【题型】解答题　【知识点】平面几何　【难度】medium
如图，在$\text{Rt}\triangle ABC$中，$\angle ACB=90^\circ$，$O$为$\angle BAC$与$\angle ACB$的角平分线的交点，以$OC$为半径的$\odot O$交$\triangle ABC$三边于点$D$，$E$，$F$，$G$．

\vspace{3pt}
\noindent
(1)求证：$CD = EF$；

\noindent
(2)若$\odot O$的半径为$2\sqrt{2}$，$AE=1$，求$AB$的长．
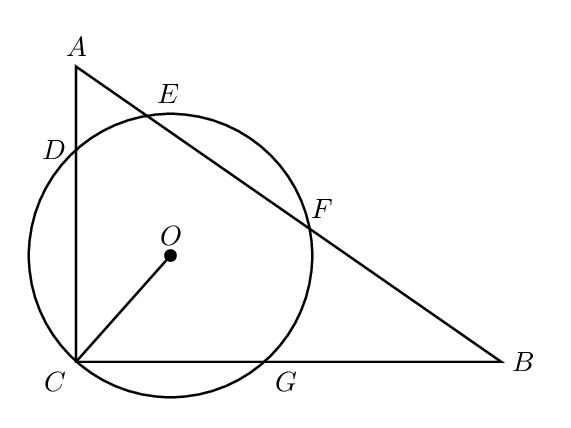
【解答】
\vspace{8pt}
\noindent
\textbf{【答案】}
(1)见解析；

(2)$13$

\vspace{3pt}
\noindent
\textbf{【分析】}
(1) 点$O$作$OM \perp AC$于点$M$，作$ON \perp AB$于点$N$，由角平分线性质定理得到$OM=ON$，然后证明$\text{Rt}\triangle ODM \cong \text{Rt}\triangle OEN(\text{HL})$，则$DM=EN$，再由垂径定理即可求证；
\noindent
(2) 过点$O$作$OH \perp BC$于点$H$，连接$BO$，则四边形$OMCH$为正方形，那么$OM=MC=\dfrac{\sqrt{2}}{2}OC=2=CH$，然后证明$\text{Rt}\triangle BHO \cong \text{Rt}\triangle BNO(\text{HL})$，则$BH=BN$，则$CM=MD=EN=FN=2$，则$AN=AE+EN=3=AM$，设$BH=BN=x$，则$AB=3+x$，$BC=x+2$，然后在$\text{Rt}\triangle ABC$中运用勾股定理建立方程求解．

\vspace{5pt}
\noindent
\textbf{【详解】}
(1) 证明：过点$O$作$OM \perp AC$于点$M$，作$ON \perp AB$于点$N$，连接$OD$,$OE$，

$\because O$为$\angle BAC$的角平分线上的一点，

$\therefore OM=ON$，

$\because OD=OE$，

$\therefore \text{Rt}\triangle ODM \cong \text{Rt}\triangle OEN(\text{HL})$，

$\therefore DM=EN$，

$\because OM \perp AC$，$ON \perp AB$，

$\therefore CM=MD=EN=FN$，

$\therefore CD=EF$；

\vspace{5pt}
\noindent
(2) 解：过点$O$作$OH \perp BC$于点$H$，连接$BO$，

同理可得$OM=OH$，

$\because OM \perp AC$，$\angle ACB=90^\circ$，

$\therefore \angle MCH=\angle OHC=\angle OMC=90^\circ$，

$\therefore$四边形$OMCH$为正方形，

$\therefore OM=MC=CH$，

$\because OC=2\sqrt{2}$，$OM^2+CM^2=OC^2$，

$\therefore OM=MC=\dfrac{\sqrt{2}}{2}OC=2=CH$，

$\therefore CM=MD=EN=FN=2$，

$\because OM=OH$，$OM=ON$，

$\therefore ON=OH$，

$\because OH \perp BC$，$ON \perp AB$，$BO=BO$，

$\therefore \text{Rt}\triangle BHO \cong \text{Rt}\triangle BNO(\text{HL})$，

$\therefore BH=BN$，

同理$AM=AN$，

$\therefore AN=AE+EN=1+2=3=AM$，

设$BH=BN=x$，则$AB=AN+BN=1+2+x=3+x$，$BC=BH+CH=x+2$，

$\because$在$\text{Rt}\triangle ABC$中，$AC^2+BC^2=AB^2$

$\therefore (3+2)^2+(x+2)^2=(3+x)^2$，

解得$x=10$，

$\therefore AB=3+10=13$．

\vspace{5pt}
\noindent
\textbf{【点睛】}本题考查了圆的综合问题，涉及垂径定理，角平分线的性质定理，正方形的判定与性质，勾股定理等知识点，正确作出辅助线是解题的关键．

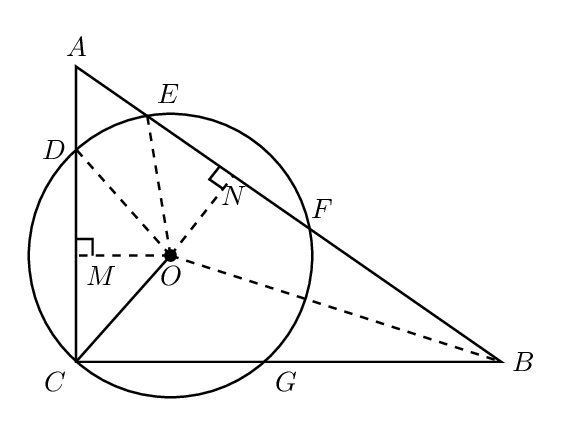
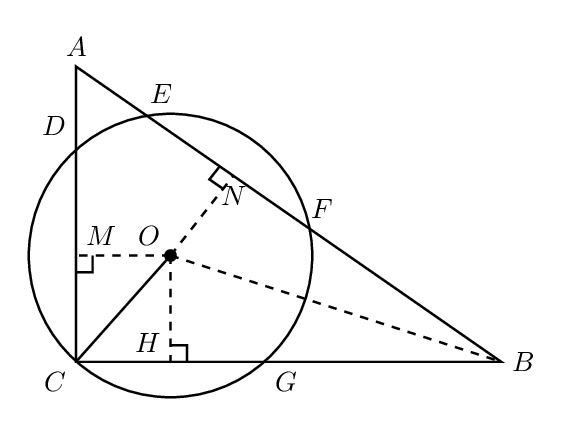